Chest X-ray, AP view. Patient: 36 years old, sex F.
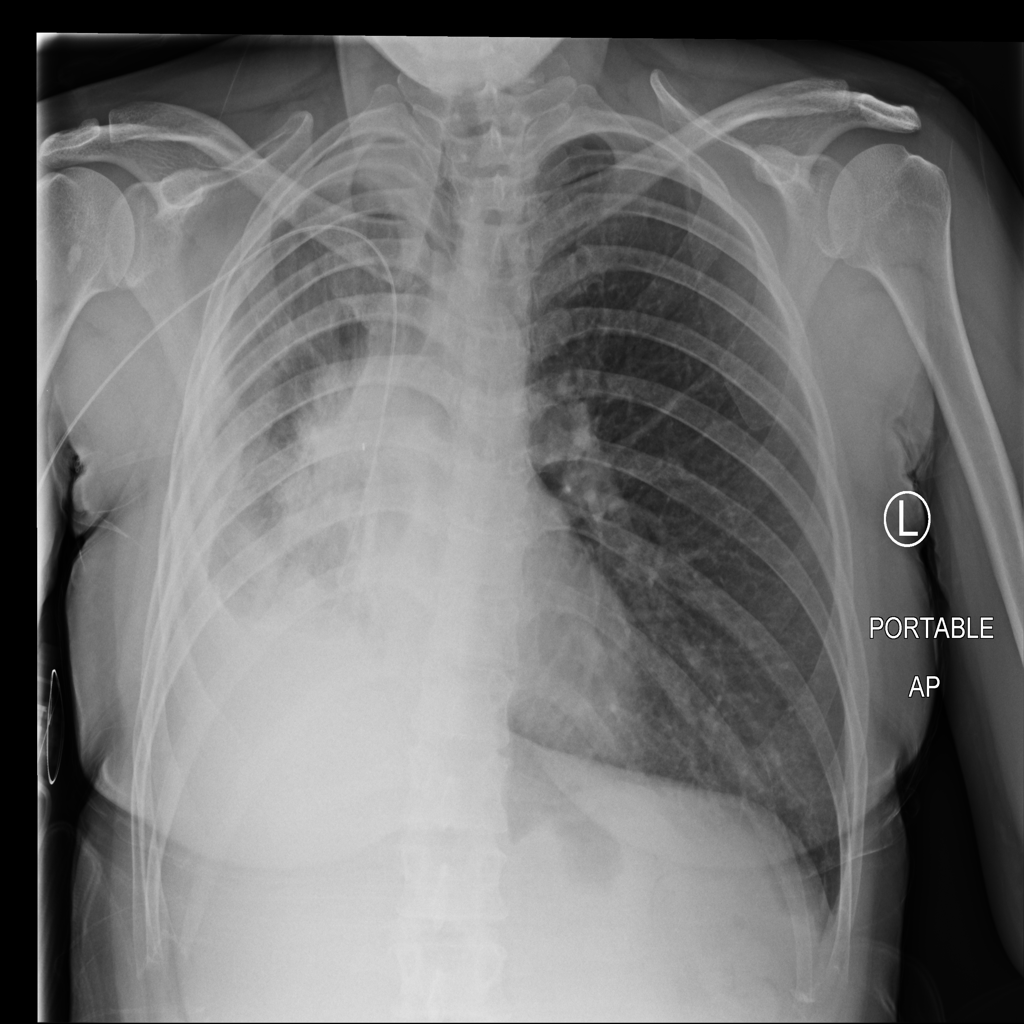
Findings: Infiltration